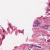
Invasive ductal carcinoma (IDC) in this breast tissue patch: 0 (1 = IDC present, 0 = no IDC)